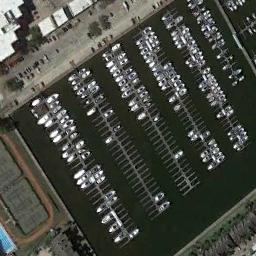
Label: harbor